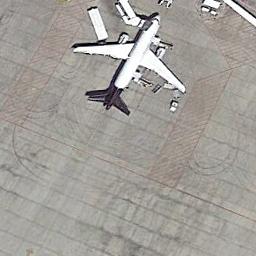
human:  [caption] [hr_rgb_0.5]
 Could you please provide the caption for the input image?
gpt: A plane parked between two no-stop areas marked by red slashes .

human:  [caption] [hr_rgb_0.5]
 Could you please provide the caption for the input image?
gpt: A white aircraft was parked on the ground .

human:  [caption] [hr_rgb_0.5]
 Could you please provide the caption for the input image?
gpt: There is an airplane parked on the runway .

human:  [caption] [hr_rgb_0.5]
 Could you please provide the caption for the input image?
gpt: An airplane was on the airport beside many containers .

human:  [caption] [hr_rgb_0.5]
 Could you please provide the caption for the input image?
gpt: One plane in the marked parking lot .